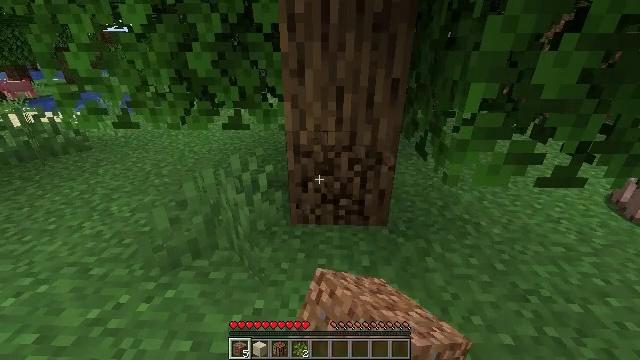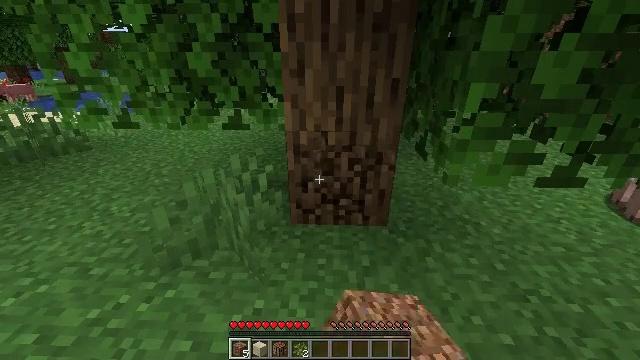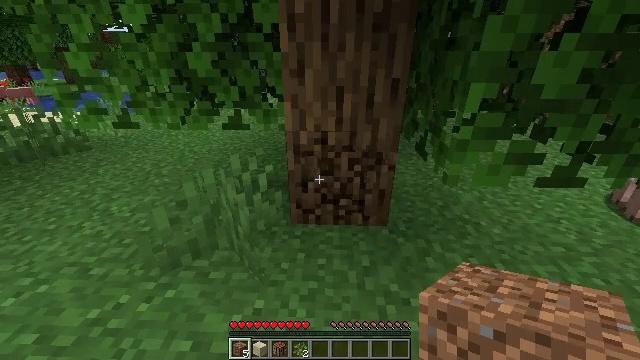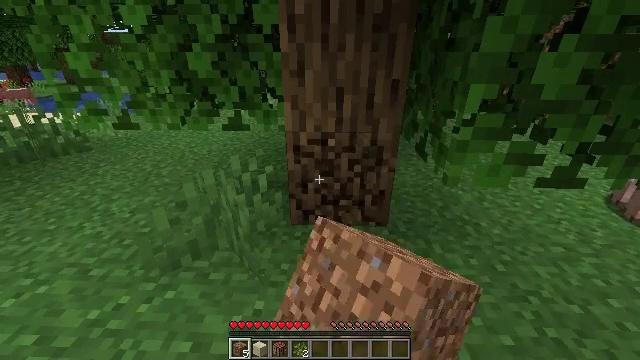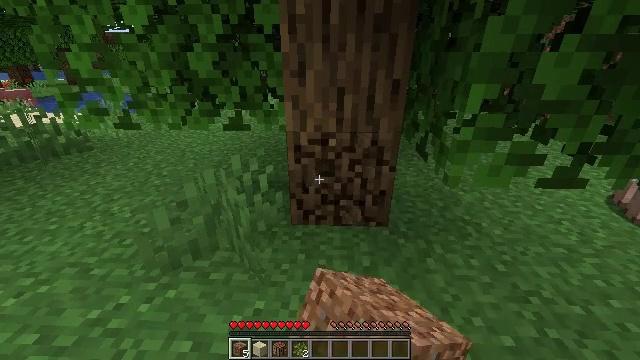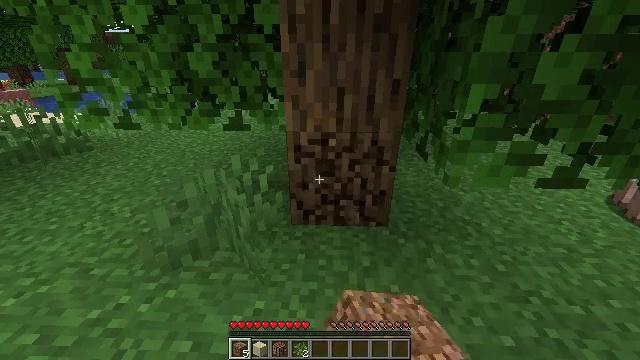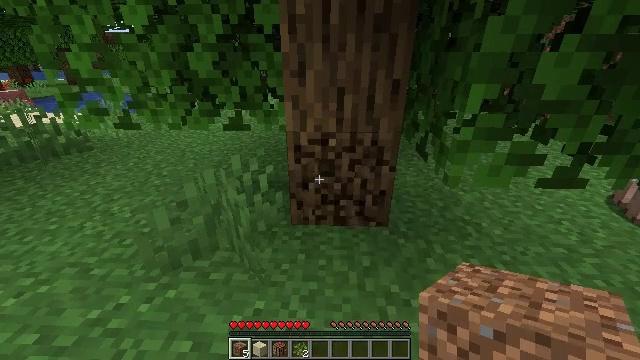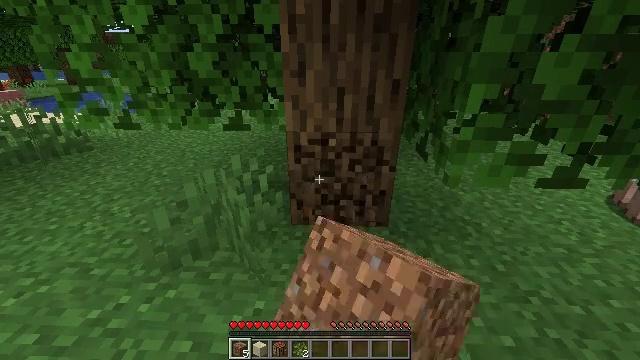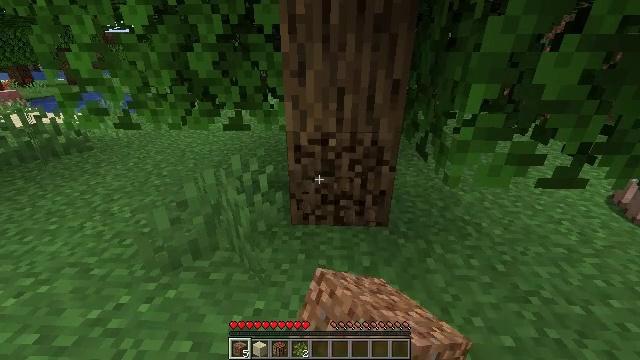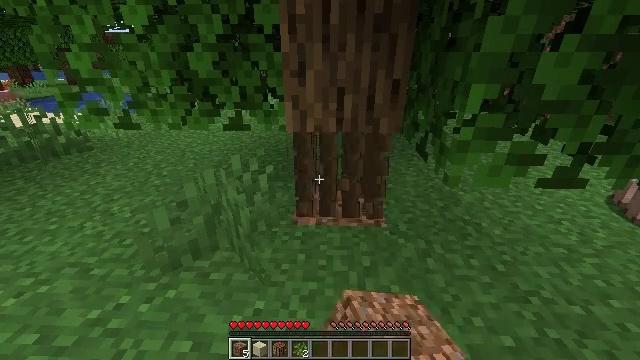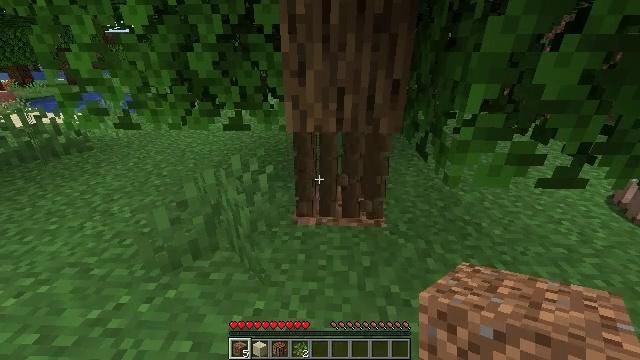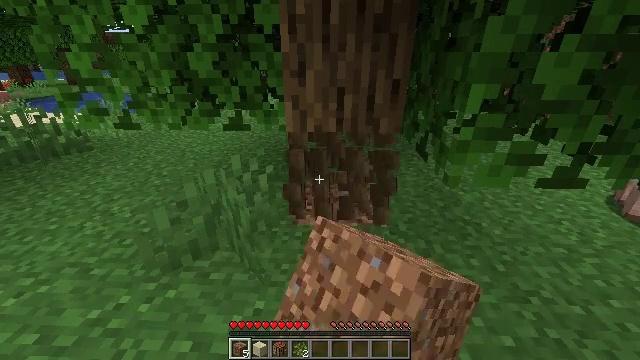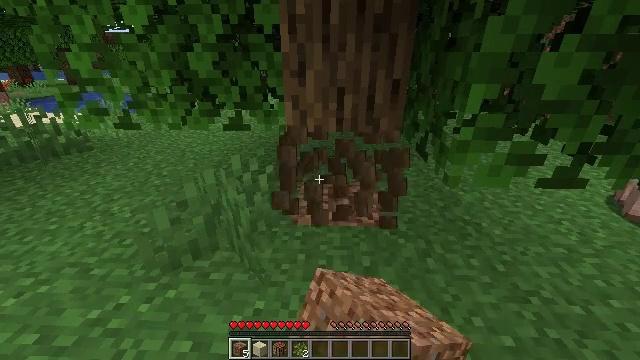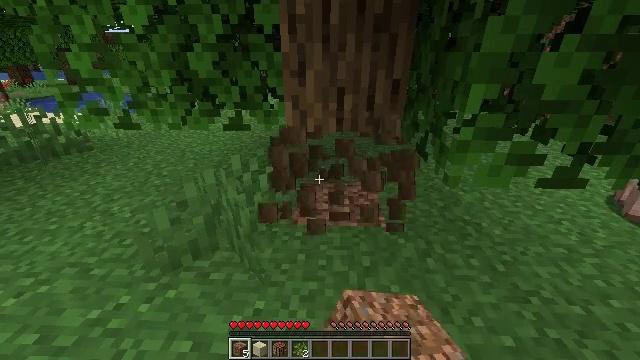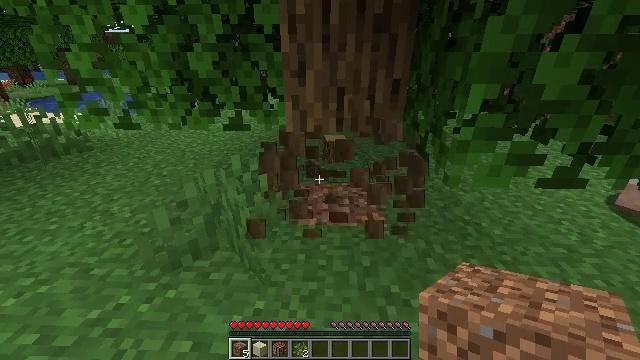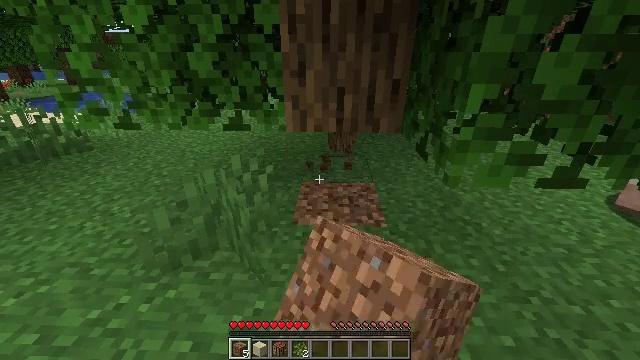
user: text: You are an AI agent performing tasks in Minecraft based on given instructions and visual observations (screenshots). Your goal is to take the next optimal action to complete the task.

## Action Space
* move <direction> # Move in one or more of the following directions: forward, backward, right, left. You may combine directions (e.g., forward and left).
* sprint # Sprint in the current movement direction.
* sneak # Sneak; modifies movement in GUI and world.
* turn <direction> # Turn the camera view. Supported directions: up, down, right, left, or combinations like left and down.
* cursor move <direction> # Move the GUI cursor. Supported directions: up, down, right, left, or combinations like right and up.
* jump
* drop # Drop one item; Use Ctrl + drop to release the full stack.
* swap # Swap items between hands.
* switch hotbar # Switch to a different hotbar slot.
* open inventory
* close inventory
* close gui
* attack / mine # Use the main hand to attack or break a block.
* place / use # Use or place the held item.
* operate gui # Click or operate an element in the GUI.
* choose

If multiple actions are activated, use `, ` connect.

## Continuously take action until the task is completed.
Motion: motion action
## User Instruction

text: Mine the oak log.
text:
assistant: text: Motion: attack / mine
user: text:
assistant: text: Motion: attack / mine
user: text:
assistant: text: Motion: attack / mine
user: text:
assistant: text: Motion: attack / mine
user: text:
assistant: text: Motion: attack / mine
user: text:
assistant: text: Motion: attack / mine
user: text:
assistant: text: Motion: attack / mine
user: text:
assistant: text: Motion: attack / mine
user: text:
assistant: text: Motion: attack / mine
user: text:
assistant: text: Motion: attack / mine
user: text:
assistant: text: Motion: attack / mine
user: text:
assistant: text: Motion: attack / mine
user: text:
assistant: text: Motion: attack / mine
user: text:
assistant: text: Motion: attack / mine
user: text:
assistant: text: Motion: attack / mine
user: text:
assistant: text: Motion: attack / mine
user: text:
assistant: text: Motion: attack / mine
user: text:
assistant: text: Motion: attack / mine
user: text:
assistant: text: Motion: attack / mine
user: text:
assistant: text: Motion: no_op
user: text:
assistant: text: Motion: move forward
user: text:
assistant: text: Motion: move forward
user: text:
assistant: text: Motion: move forward
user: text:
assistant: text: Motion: move forward
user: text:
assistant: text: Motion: move forward
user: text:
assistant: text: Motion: move forward
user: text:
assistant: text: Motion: move forward and move left, turn right
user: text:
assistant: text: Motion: move left, turn right
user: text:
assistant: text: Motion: move left, turn left
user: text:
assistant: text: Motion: move left, turn right